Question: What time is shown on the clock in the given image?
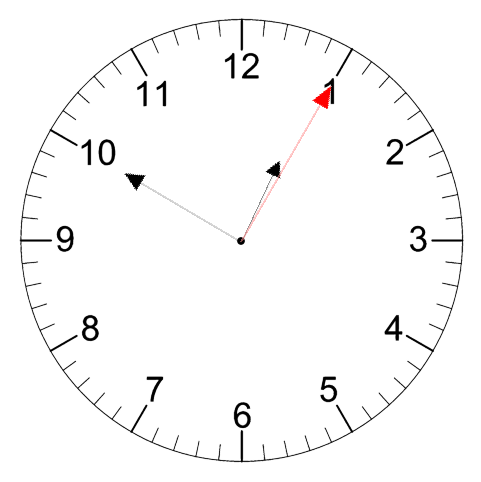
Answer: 12:50:05